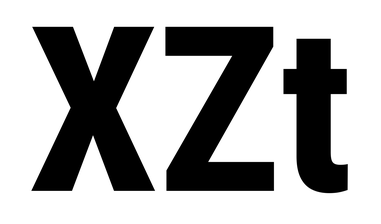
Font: Roboto_Condensed_ExtraBold